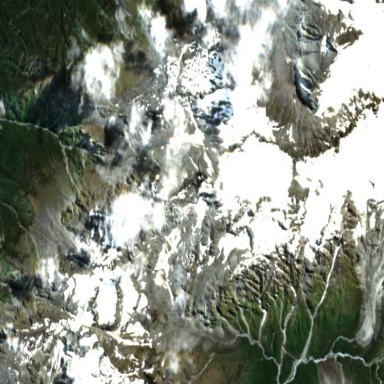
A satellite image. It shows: Majestic glacier in the distance.